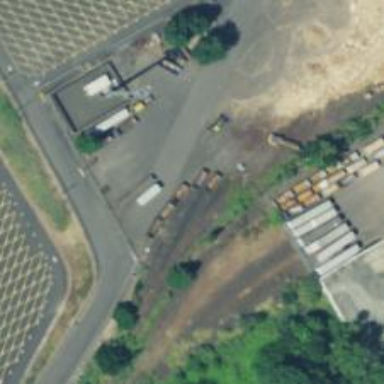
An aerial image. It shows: Railway siding for service.